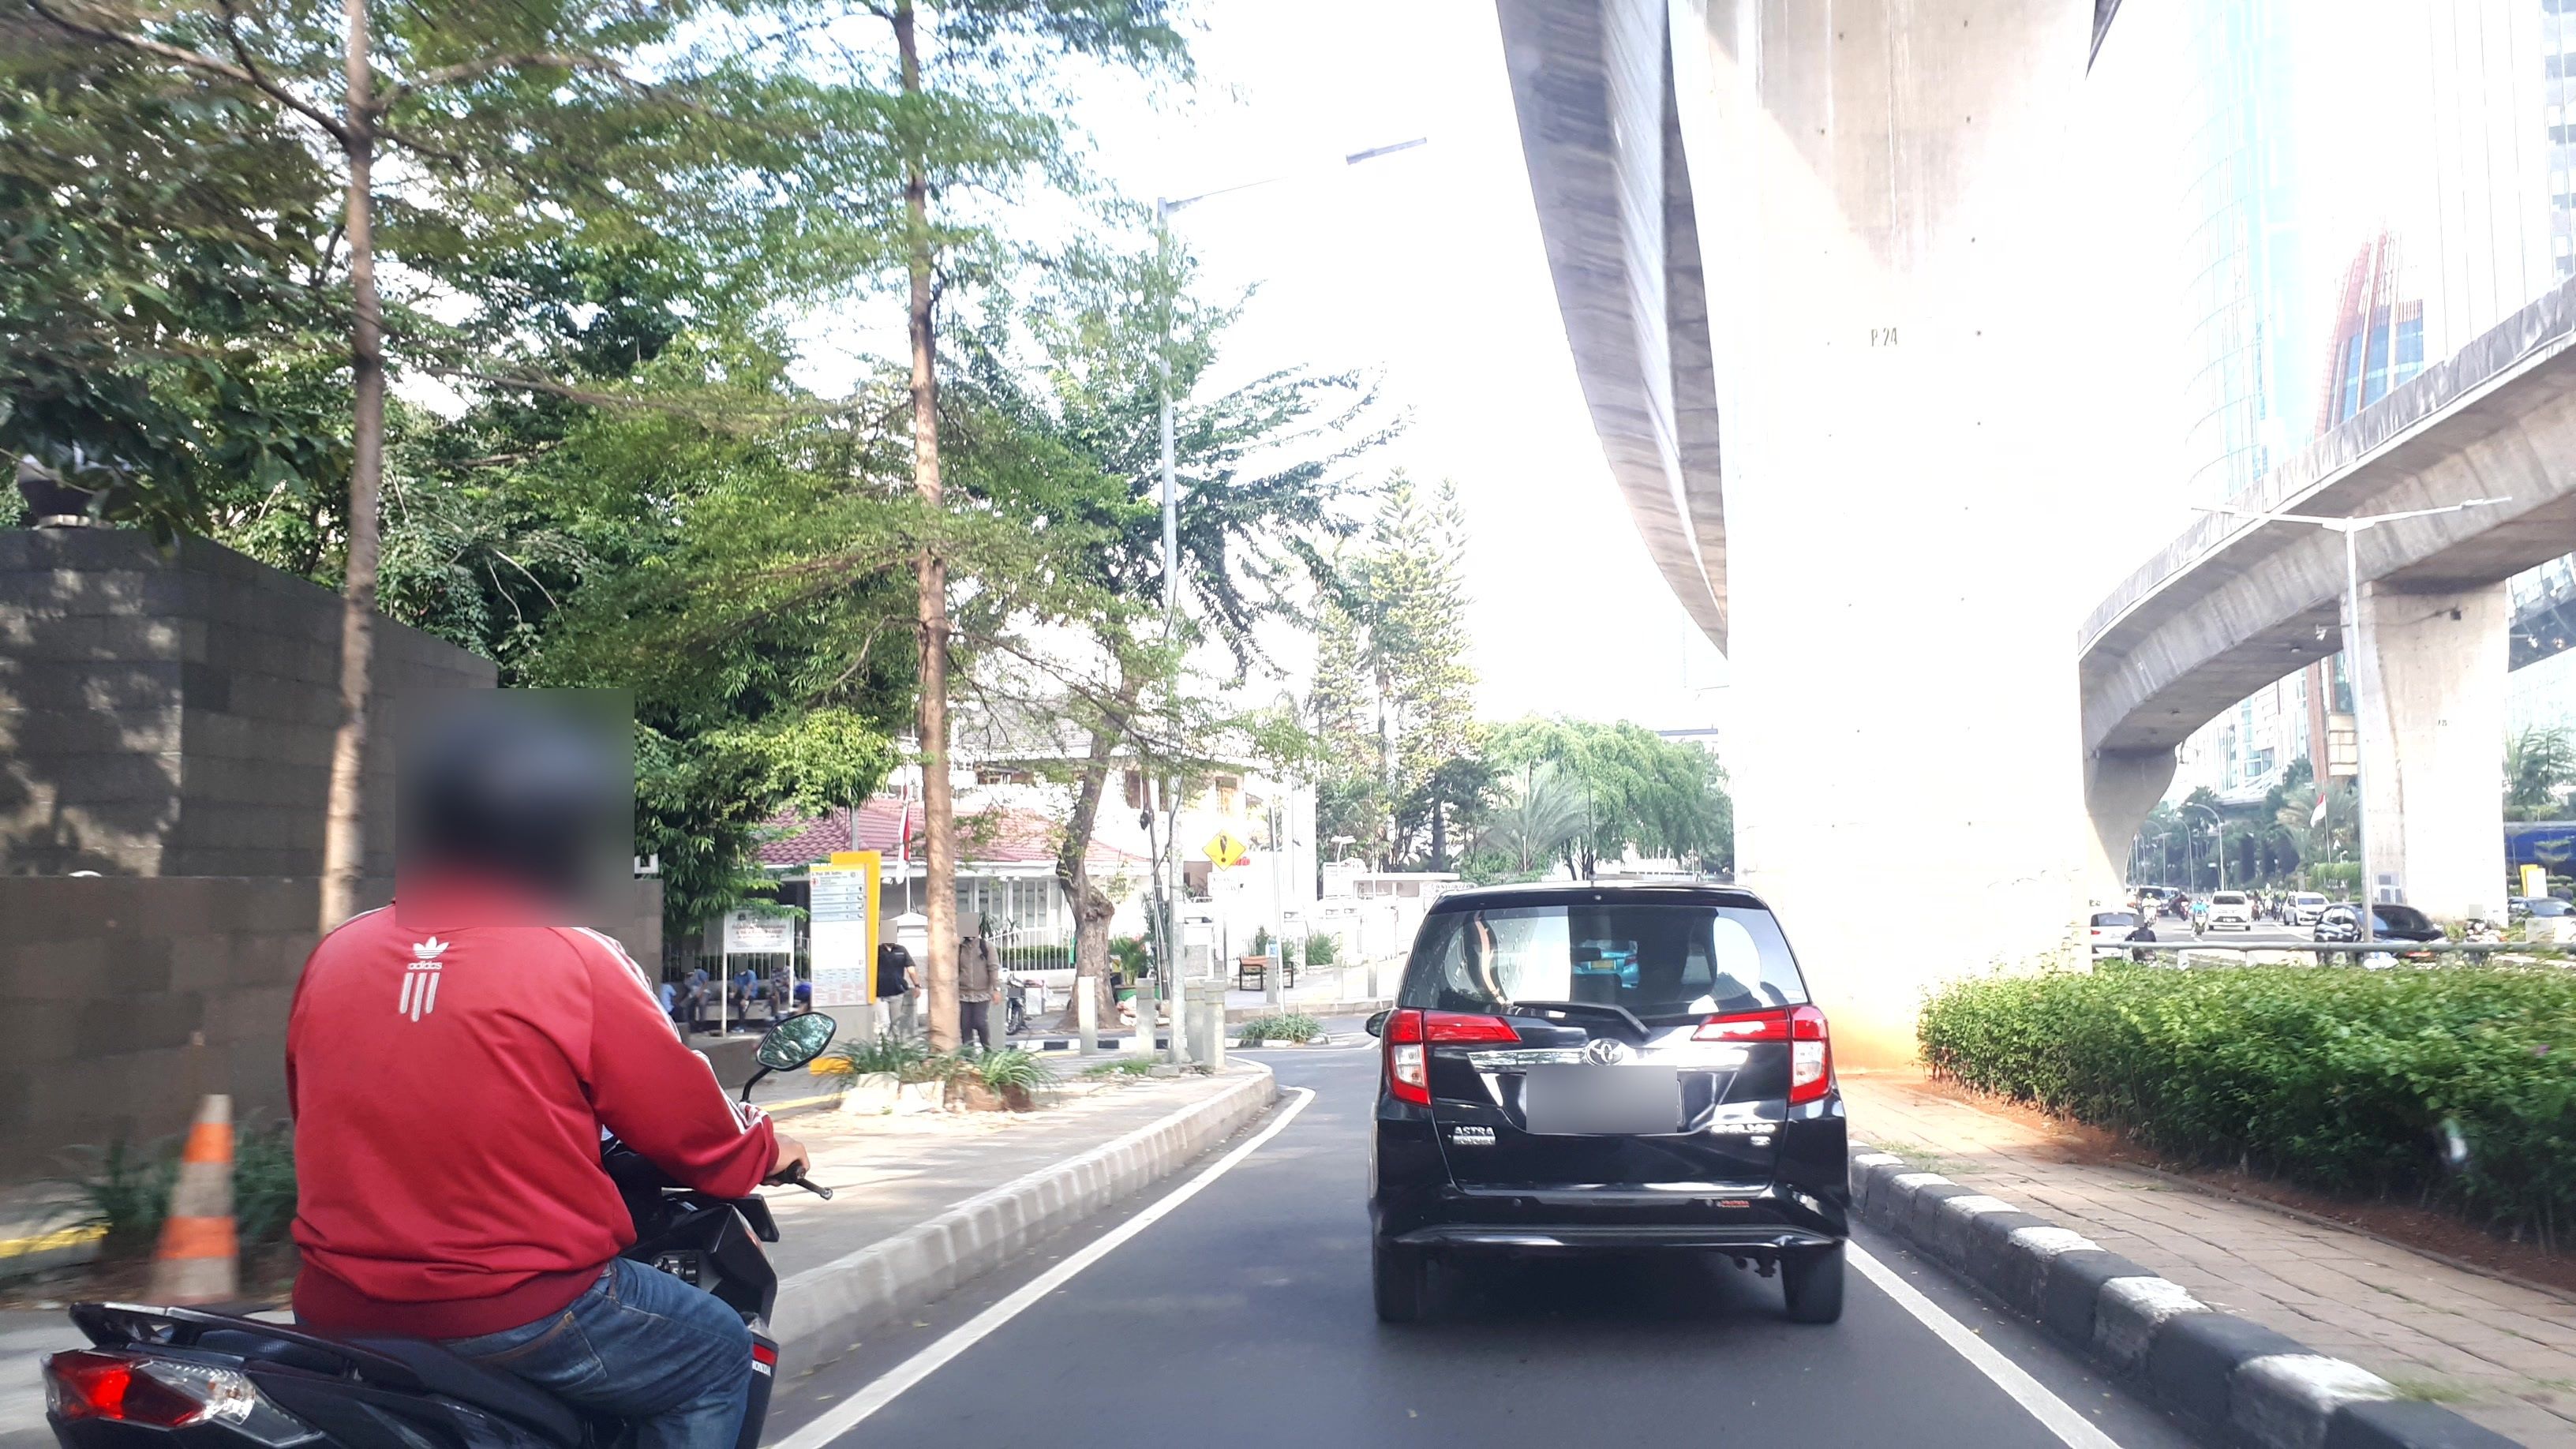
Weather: clear
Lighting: day
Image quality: good
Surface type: driving surface
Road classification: primary_link
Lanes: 1
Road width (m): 8
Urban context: urban centre
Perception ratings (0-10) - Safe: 4.35, Lively: 6.59, Beautiful: 6.41, Boring: 6.29, Depressing: 5.69, Wealthy: 7.79